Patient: sex F, age 58
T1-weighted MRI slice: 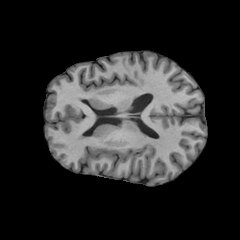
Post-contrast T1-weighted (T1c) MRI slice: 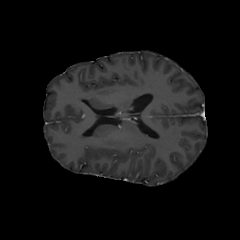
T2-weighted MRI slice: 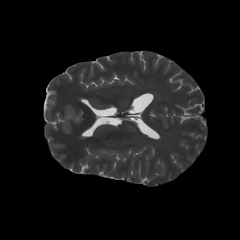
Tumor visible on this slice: no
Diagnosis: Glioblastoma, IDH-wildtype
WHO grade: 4